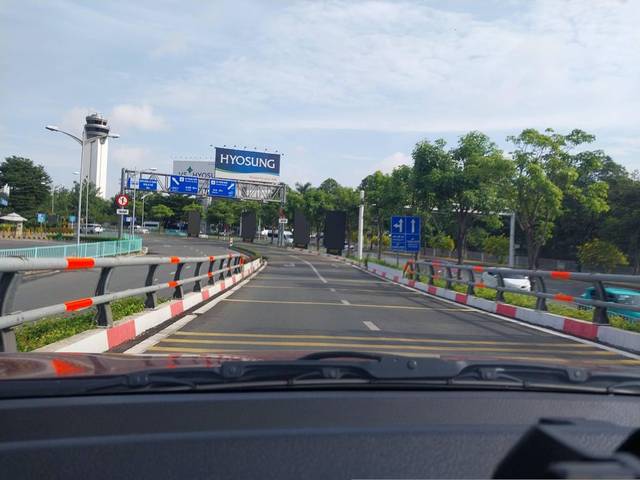
Region: Vietnam
Coordinates: 10.814, 106.665